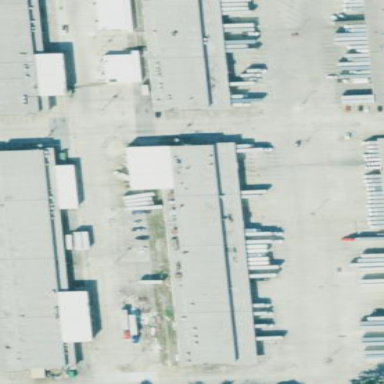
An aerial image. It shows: Warehouse.